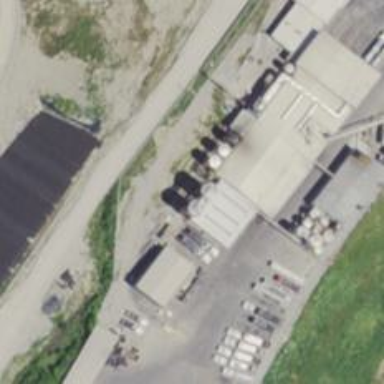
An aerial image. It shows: Storage tank that is man-made.